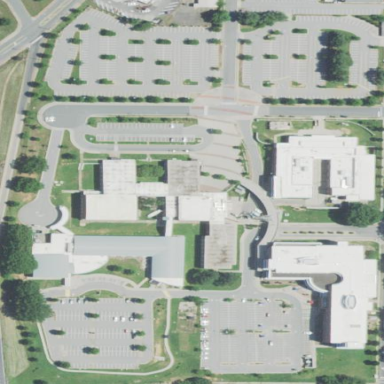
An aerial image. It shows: School.